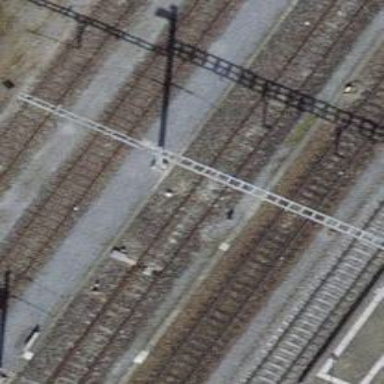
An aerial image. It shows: Railway switch.